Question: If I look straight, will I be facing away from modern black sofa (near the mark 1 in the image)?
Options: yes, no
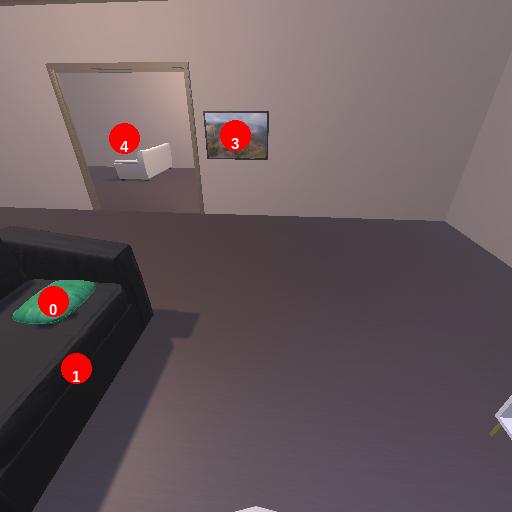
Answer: yes